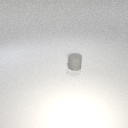
small gray rubber cylinder